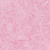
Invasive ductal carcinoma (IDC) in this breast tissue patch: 0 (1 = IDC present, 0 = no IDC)